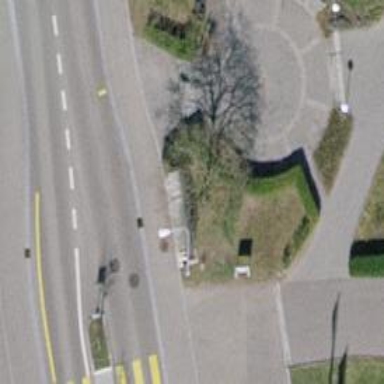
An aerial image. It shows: Bus stop with platform for public transport.